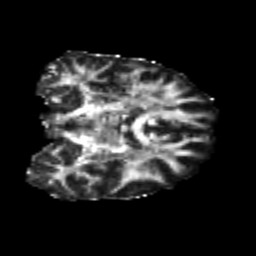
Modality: FA
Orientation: coronal
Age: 25
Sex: male
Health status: healthy
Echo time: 0.074 s